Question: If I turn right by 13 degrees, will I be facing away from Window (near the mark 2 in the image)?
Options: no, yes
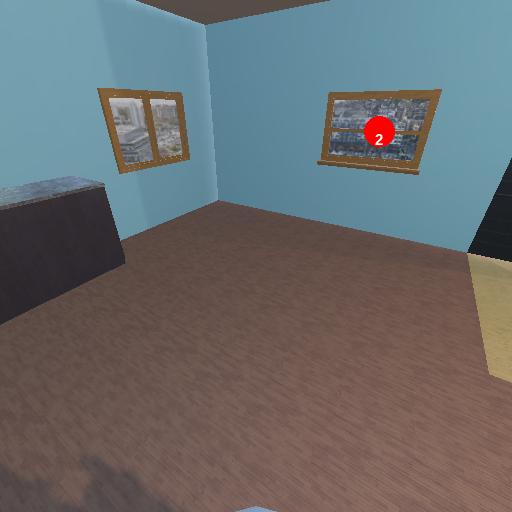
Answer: no